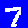
Digit: 7